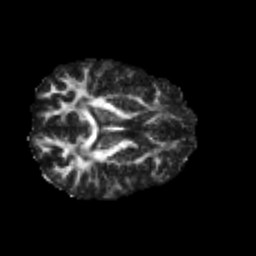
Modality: FA
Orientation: axial
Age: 39
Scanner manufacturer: philips
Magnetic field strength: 3 T
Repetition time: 8.599 s
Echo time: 0.1273 s